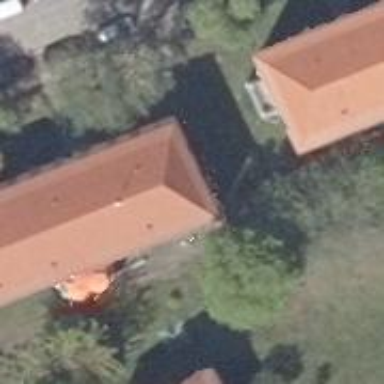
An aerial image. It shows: Building with red roof.